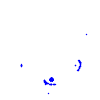
Particle: electron